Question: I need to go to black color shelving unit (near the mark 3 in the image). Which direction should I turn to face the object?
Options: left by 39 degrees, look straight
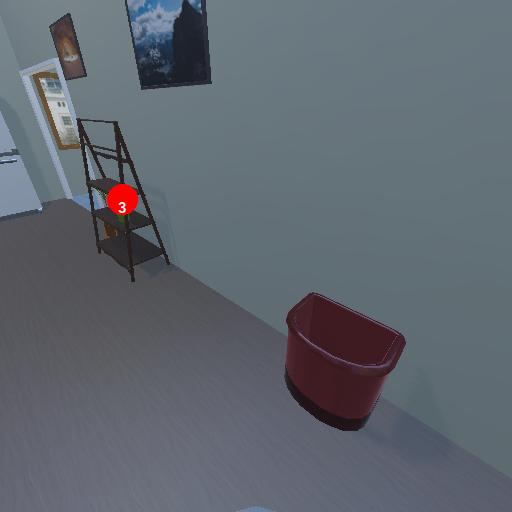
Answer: left by 39 degrees